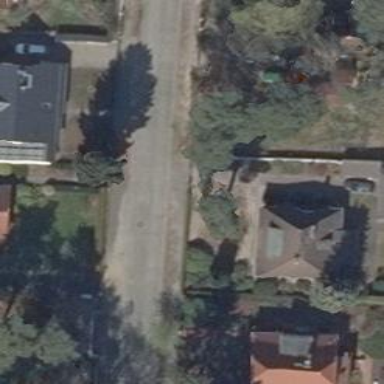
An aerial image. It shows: Driveway leading to service road.